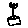
Label: flower